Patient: sex M, age 55
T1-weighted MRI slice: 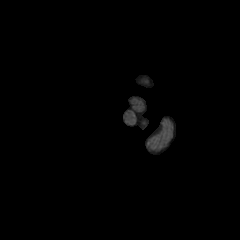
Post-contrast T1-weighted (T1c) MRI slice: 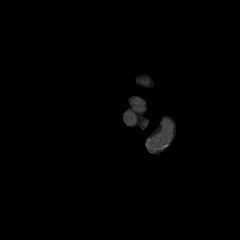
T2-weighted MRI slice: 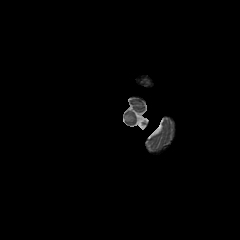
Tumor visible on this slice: no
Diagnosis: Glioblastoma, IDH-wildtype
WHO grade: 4